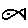
Label: fish